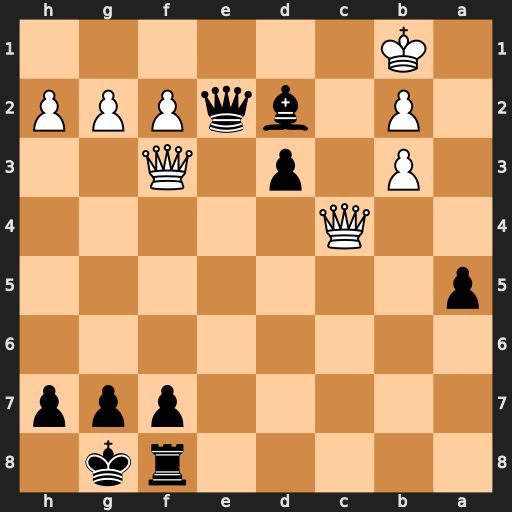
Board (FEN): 5rk1/5ppp/8/p7/2Q5/1P1p1Q2/1P1bqPPP/1K6
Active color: b
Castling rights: -
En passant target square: -
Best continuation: Qxf3 gxf3 Rd8